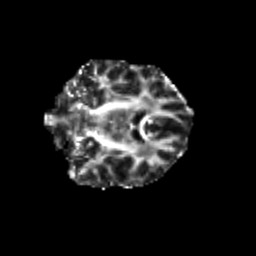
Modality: FA
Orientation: coronal
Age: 28
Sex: female
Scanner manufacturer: siemens
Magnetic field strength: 3 T
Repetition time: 3.5 s
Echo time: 0.104 s